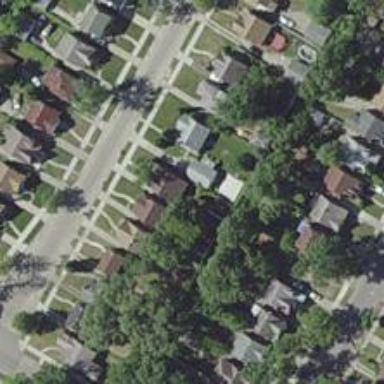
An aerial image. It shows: Neighborhood.